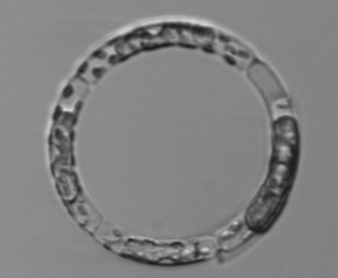
Label: Guinardia_striata